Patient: sex F, age 62
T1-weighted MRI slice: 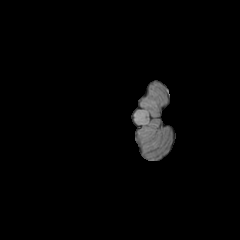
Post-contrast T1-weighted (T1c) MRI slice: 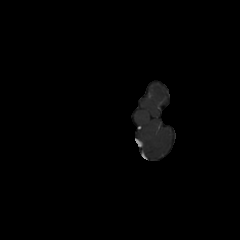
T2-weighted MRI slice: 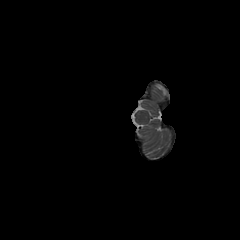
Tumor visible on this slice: no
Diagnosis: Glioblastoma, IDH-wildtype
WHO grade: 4